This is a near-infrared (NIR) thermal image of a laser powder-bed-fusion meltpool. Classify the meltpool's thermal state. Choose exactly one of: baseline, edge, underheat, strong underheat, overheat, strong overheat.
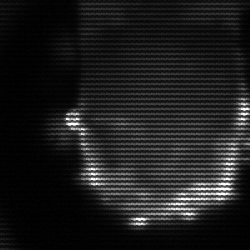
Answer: baseline